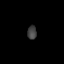
Tissue: prostate
Cell type: Myeloid cells
Senescence score: 0.3515
Nuclear area (px): 124
Mean DAPI intensity: 64.685